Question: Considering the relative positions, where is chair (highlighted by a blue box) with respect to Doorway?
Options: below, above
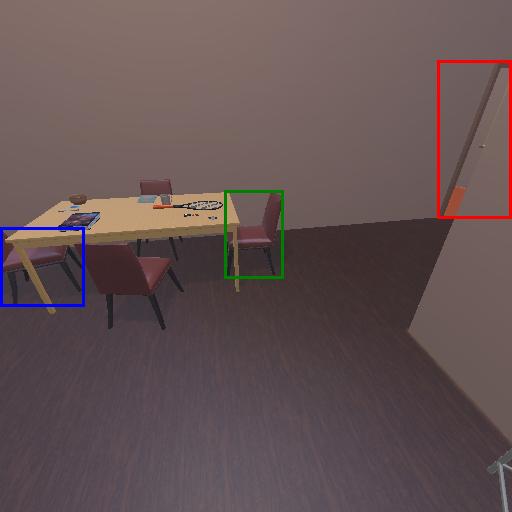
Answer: below